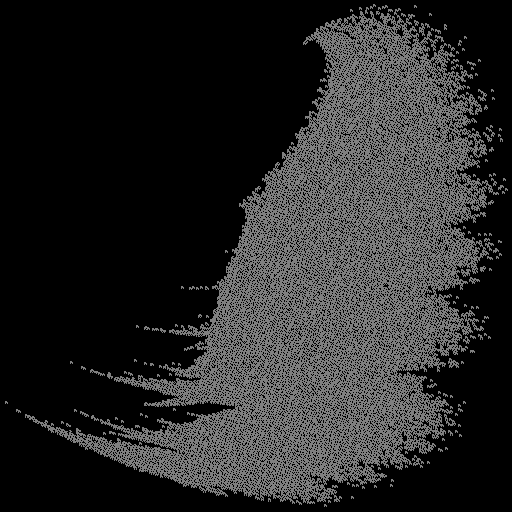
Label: snowdrift